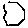
Label: hexagon